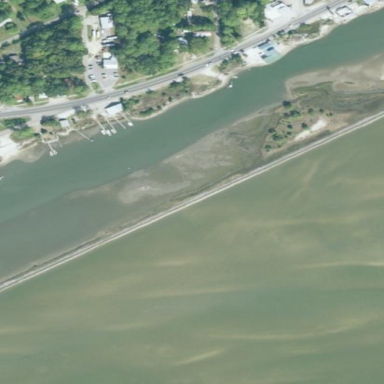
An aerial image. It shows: Breakwater structure.